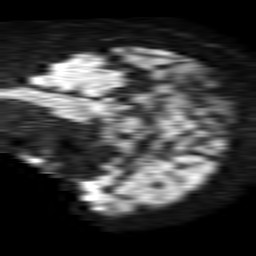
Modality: TRACE
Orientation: sagittal
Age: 52
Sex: male
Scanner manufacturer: philips
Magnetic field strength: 1.5 T
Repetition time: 4.6 s
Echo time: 0.08631 s